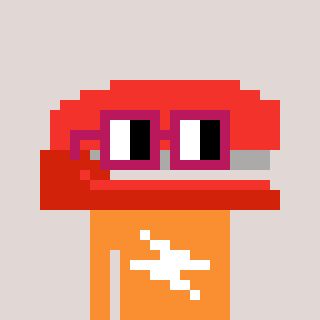
a pixel art character with square dark red glasses, a stapler-shaped head and a orange-colored body on a warm background